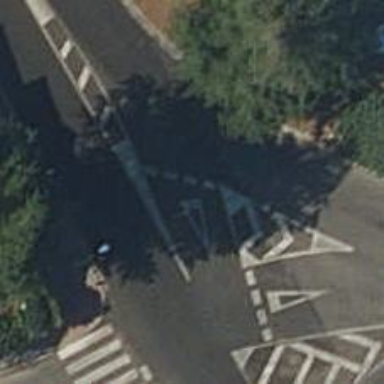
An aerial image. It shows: Road with "give way" sign.